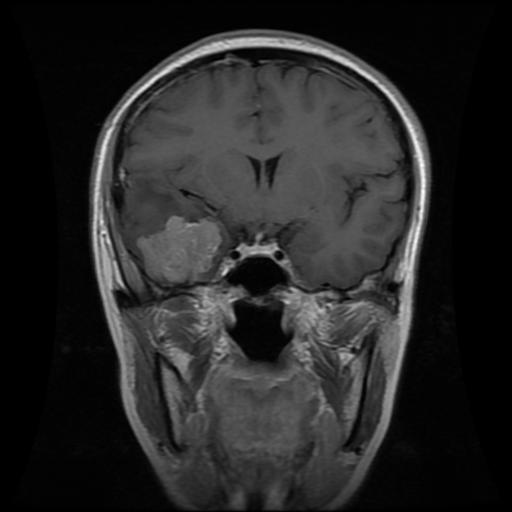
Label: meningioma